A 2-D grayscale encoding of one vibration snapshot from a rotor kit is shown. Determine the machine's mechanical condition. Answer with exactly one of: normal, misalignment, unbalance, looseness.
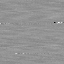
Answer: unbalance